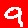
Digit: 9